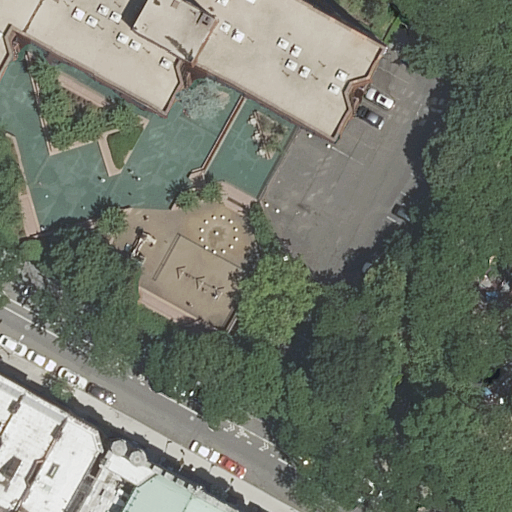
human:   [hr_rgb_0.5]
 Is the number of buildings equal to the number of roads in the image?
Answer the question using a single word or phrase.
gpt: no

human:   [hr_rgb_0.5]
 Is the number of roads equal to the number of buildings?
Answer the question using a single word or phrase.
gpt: no

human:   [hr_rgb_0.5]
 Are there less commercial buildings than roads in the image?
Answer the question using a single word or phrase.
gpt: yes

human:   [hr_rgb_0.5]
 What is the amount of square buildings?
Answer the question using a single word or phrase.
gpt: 0

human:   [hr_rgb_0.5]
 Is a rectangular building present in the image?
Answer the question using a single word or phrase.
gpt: yes

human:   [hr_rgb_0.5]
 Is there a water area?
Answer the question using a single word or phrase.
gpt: no

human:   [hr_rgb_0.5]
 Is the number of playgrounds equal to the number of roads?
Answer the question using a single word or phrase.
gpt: no

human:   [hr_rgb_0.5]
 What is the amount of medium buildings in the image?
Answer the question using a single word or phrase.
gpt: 2

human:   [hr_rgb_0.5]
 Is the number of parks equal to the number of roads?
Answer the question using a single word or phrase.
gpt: no

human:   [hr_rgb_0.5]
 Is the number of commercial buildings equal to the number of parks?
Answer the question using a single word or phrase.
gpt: no

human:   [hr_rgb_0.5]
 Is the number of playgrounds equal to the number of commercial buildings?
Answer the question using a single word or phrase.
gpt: no

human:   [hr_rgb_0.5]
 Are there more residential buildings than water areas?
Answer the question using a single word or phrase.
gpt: yes

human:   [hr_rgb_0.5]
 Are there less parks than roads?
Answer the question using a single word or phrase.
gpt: yes

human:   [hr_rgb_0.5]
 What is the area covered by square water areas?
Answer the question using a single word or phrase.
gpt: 0m2

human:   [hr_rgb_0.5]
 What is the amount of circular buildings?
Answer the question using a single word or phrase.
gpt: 0

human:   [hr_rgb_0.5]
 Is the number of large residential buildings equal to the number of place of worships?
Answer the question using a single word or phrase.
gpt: no

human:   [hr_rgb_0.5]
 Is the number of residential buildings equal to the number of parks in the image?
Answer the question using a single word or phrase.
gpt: no

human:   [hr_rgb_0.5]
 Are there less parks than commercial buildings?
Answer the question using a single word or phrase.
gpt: no

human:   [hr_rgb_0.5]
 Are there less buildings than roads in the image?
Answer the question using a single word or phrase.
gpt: yes

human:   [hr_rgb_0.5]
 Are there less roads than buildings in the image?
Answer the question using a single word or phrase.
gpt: no

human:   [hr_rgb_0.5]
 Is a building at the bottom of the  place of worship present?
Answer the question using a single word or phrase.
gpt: no

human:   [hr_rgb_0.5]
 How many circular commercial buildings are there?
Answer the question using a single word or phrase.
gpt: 0

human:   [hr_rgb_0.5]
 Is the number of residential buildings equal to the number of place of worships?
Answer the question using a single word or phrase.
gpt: no

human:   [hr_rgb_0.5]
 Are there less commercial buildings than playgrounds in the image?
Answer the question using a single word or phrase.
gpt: yes

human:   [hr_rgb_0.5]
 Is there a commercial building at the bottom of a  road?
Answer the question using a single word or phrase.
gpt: no

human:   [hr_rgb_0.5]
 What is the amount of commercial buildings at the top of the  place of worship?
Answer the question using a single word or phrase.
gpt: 0

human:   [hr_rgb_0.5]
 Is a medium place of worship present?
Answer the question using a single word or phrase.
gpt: no

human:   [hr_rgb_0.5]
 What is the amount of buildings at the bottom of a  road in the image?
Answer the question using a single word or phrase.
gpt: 4

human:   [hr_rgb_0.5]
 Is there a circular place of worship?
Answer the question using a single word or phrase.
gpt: no

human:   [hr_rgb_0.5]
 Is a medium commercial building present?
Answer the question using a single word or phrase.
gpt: no

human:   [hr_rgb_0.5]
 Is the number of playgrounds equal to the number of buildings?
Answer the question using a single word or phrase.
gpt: no

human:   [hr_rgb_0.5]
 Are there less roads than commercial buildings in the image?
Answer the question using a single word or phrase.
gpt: no

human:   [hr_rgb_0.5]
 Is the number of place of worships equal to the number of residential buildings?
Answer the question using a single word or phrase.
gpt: no

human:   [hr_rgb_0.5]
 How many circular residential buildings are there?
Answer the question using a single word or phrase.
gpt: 0

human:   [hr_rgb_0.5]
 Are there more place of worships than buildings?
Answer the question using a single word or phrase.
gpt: no

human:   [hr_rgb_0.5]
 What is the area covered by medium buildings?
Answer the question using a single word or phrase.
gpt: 417m2